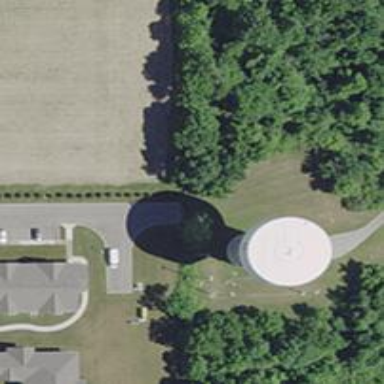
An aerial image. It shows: Water tower that is man-made.